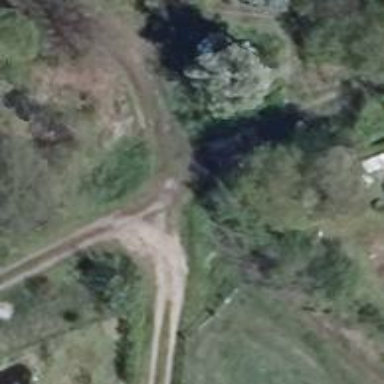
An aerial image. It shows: Dirt track road with grade3 tracktype.